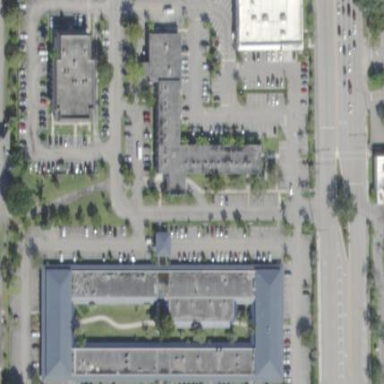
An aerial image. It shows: Retail building.